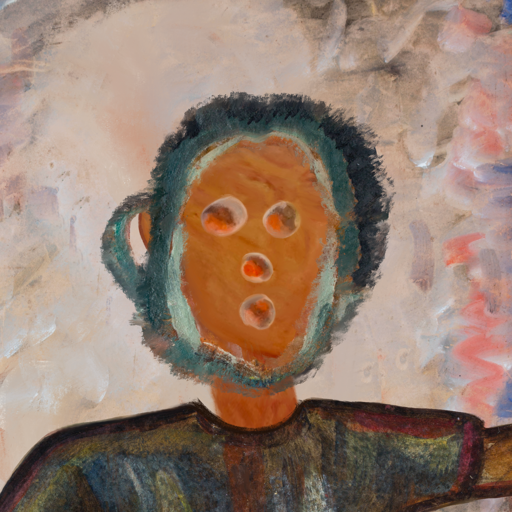
Background: Roy_Bahadur, Head And Neck Front: Pious_Lady, Face Front: Rupkatha, Bust: Mosgoul, Hair Front: Boggyland, Head Accessory: Blank, Second Necklace: Blank, Necklace: Blank, Baby: Blank